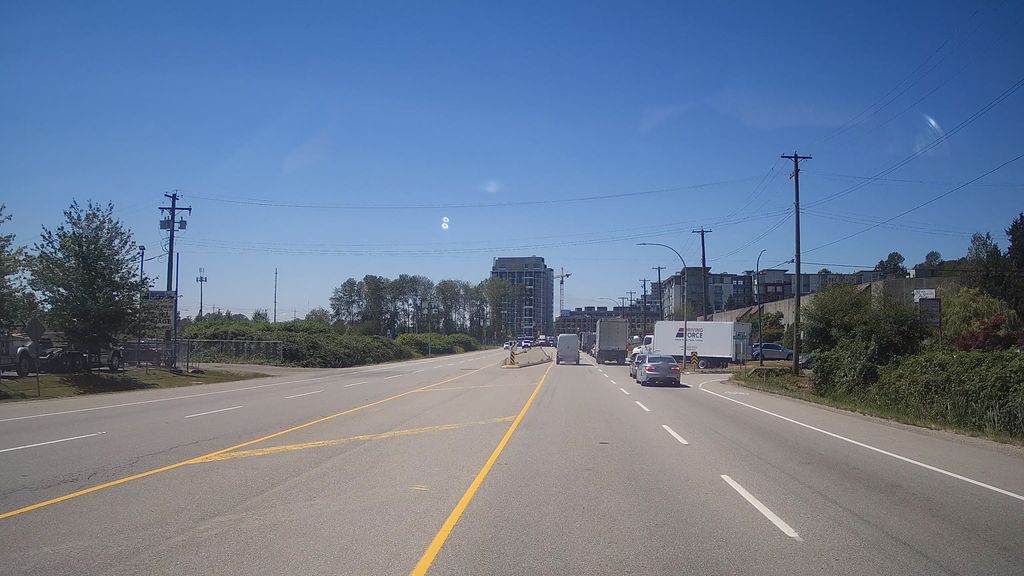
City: vancouver